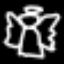
Label: angel